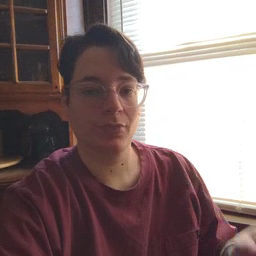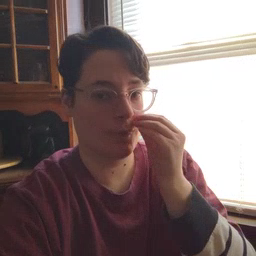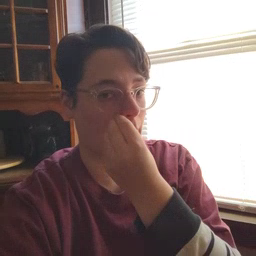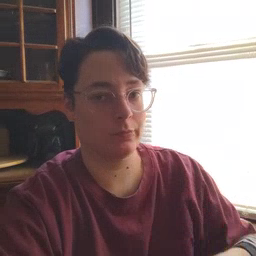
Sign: flower